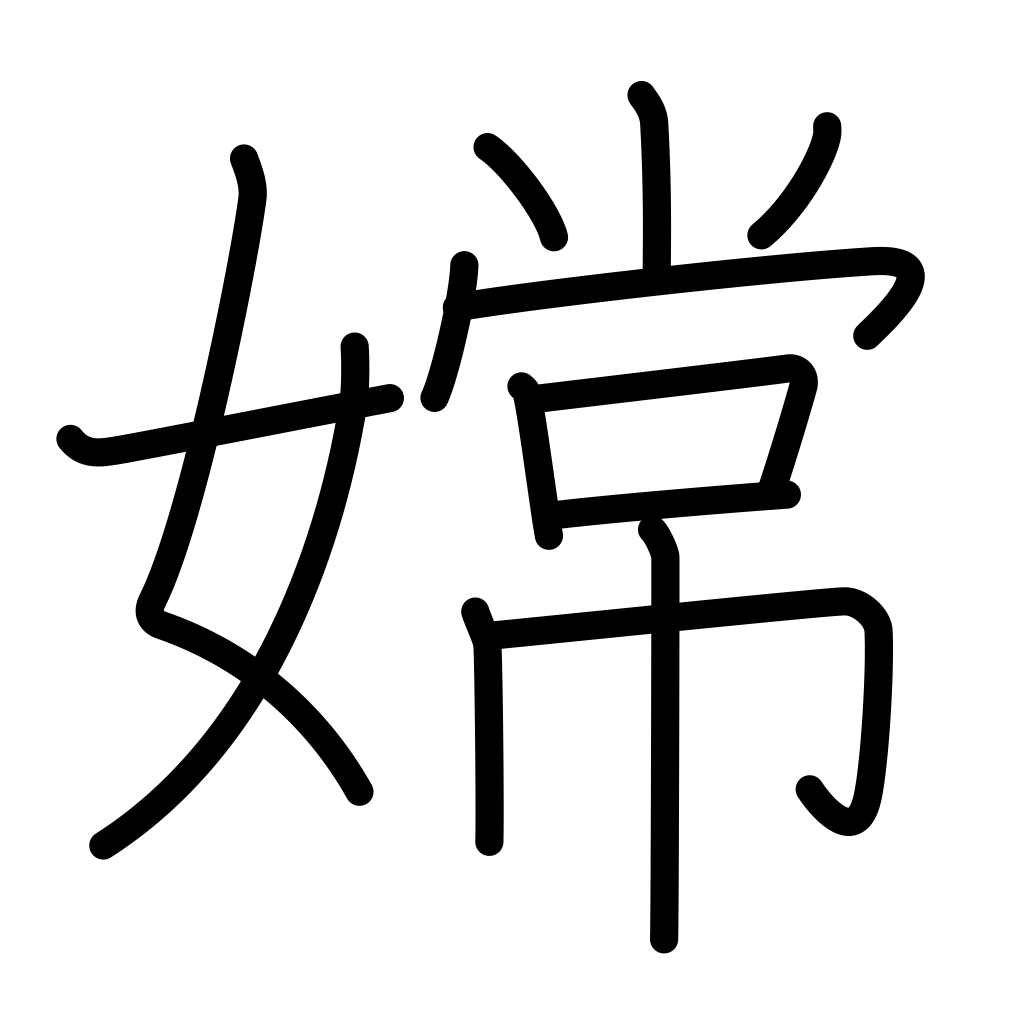
Meaning: proper name